Field crop: maize
Growth stage: 2
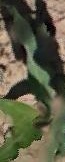
Species: maize